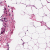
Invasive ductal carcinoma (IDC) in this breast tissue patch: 0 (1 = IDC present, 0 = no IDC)